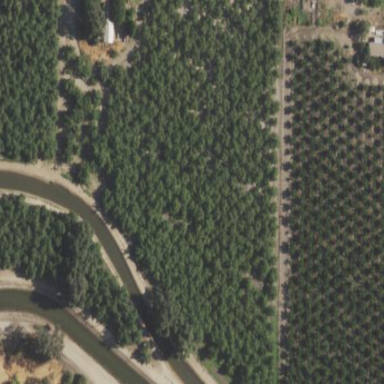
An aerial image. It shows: Orchard filled with walnut trees.